Question: Here are three different button sizes:
'''
<div class="btn-group btn-small">
<button class="btn btn-small btn-success" href="#" type="button">Approve</button>
<button class="btn btn-small btn-danger" href="#" type="button">Deny</button>
</div>
<div class="btn-group">
<a class="btn btn-mini btn-success" href="#">Approve</a>
<a class="btn btn-mini btn-danger" href="#">Deny</a>
</div>
<div class="btn-group">
<a class="btn btn-success" href="#">Approve</a>
<a class="btn btn-danger" href="#">Deny</a>
</div>
'''
All three of those result in this:

Why would 'btn', 'btn-success', 'btn-danger' and 'btn-group' all work, but not btn-mini/small/etc?
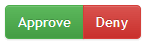
Answer: Bootstrap changed the names of their buttons from 2.x ➡️ to 3.x
### Version Comparison
'''
| 2.x | 3.x | 4.x |
|------------|---------|---------|
| .btn-large | .btn-lg | .btn-lg |
| .btn-small | .btn-sm | .btn-sm |
| .btn-mini | .btn-xs | - |
'''
### Demo for Bootstrap 3
So your updated code should look like this:
'''
<div class="btn-group">
<a class="btn btn-xs btn-success" href="#">Approve</a>
<a class="btn btn-xs btn-danger" href="#">Deny</a>
</div>
<br>
<div class="btn-group">
<a class="btn btn-sm btn-success" href="#">Approve</a>
<a class="btn btn-sm btn-danger" href="#">Deny</a>
</div>
<br>
<div class="btn-group">
<a class="btn btn-success" href="#">Approve</a>
<a class="btn btn-danger" href="#">Deny</a>
</div>
'''
<URL> which will produce this:
<URL>
### Docs from various versions
- <URL>